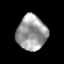
Tissue: prostate
Cell type: Epithelial cells
Senescence score: 0.1335
Nuclear area (px): 1017
Mean DAPI intensity: 157.028